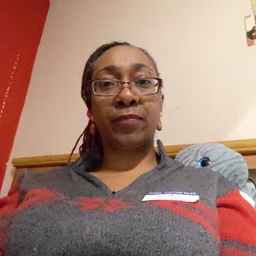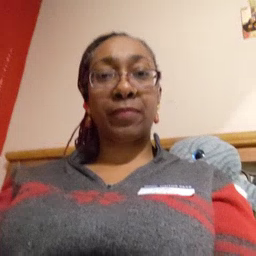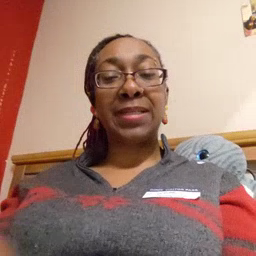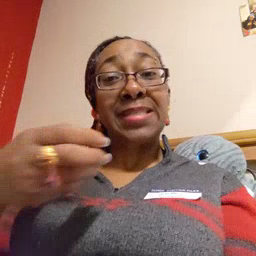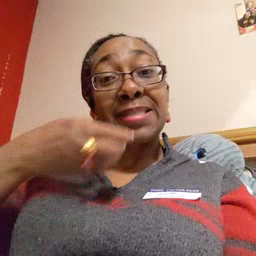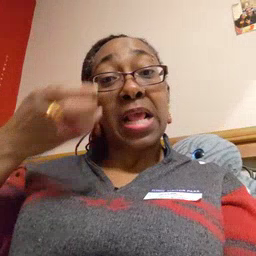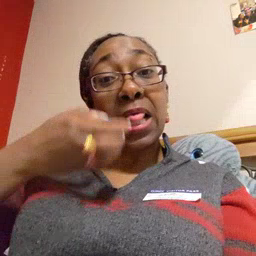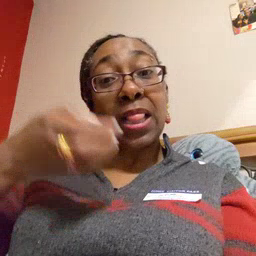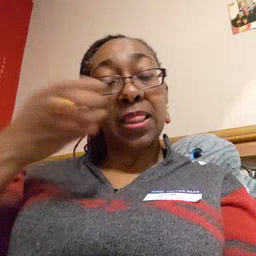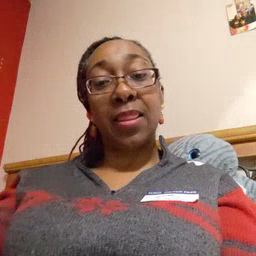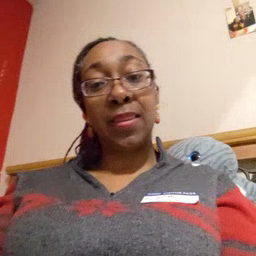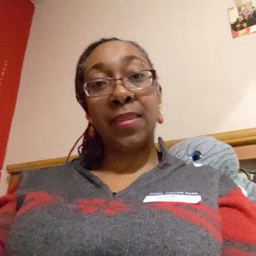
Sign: cereal